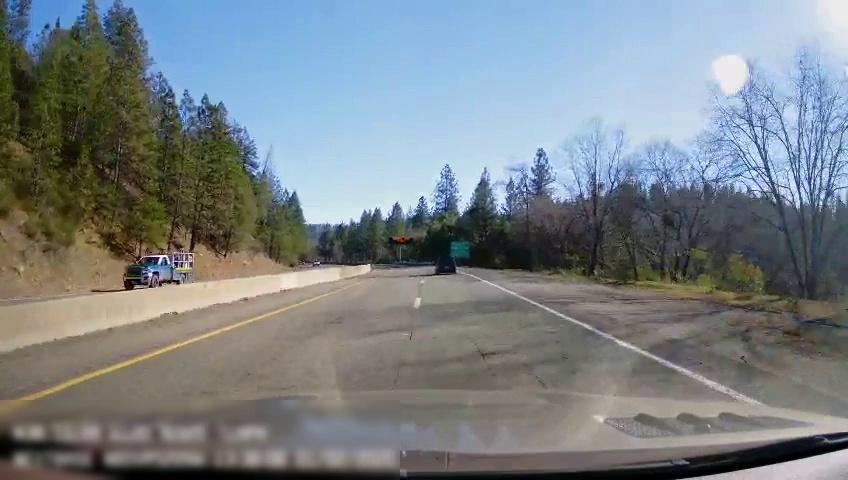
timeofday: Day
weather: Sunny
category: Drivable Space
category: Drivable Space
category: Vehicles | Car
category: Vehicles | Truck
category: Lanes | Current Lane
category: Lanes | Current Lane
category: Lanes | Alternate Lane
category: Traffic | Signs